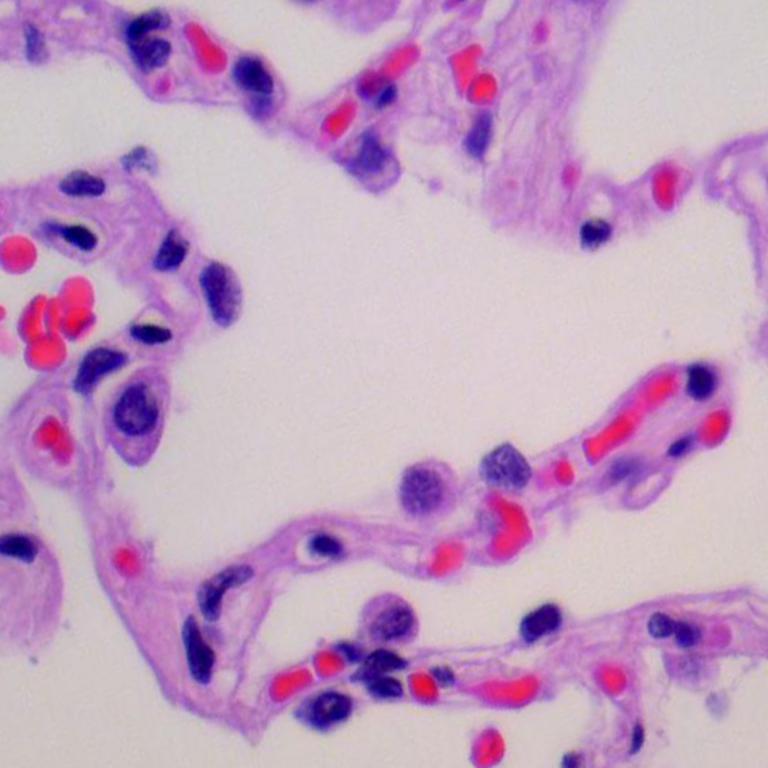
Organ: lung
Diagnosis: benign